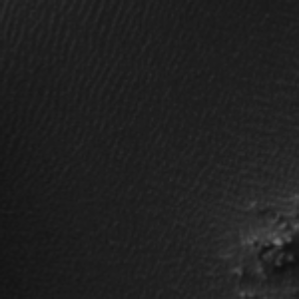
Label: frost